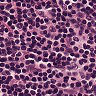
Metastatic tissue present: no